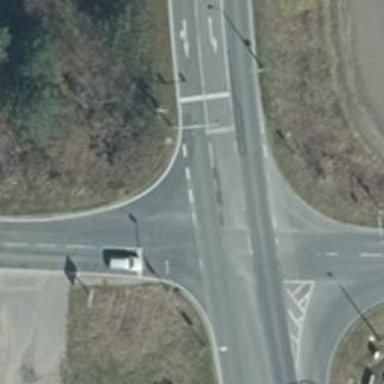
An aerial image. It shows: Road with traffic signals.